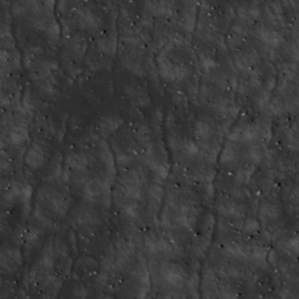
Label: non_frost